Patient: sex F, age 57
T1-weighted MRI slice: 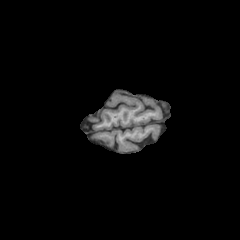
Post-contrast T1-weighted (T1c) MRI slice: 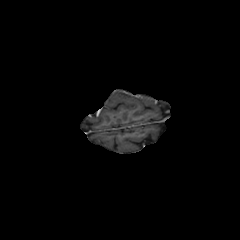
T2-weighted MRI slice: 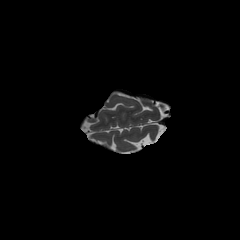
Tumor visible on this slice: no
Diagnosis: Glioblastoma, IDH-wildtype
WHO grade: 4